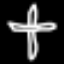
Label: airplane